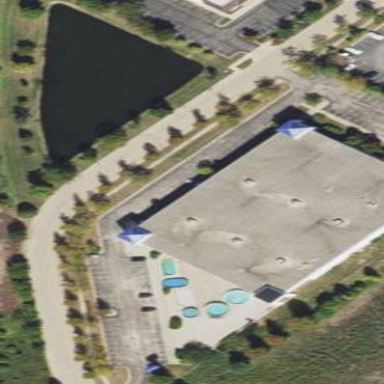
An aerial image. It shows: Retail building featuring swimming pool shop.